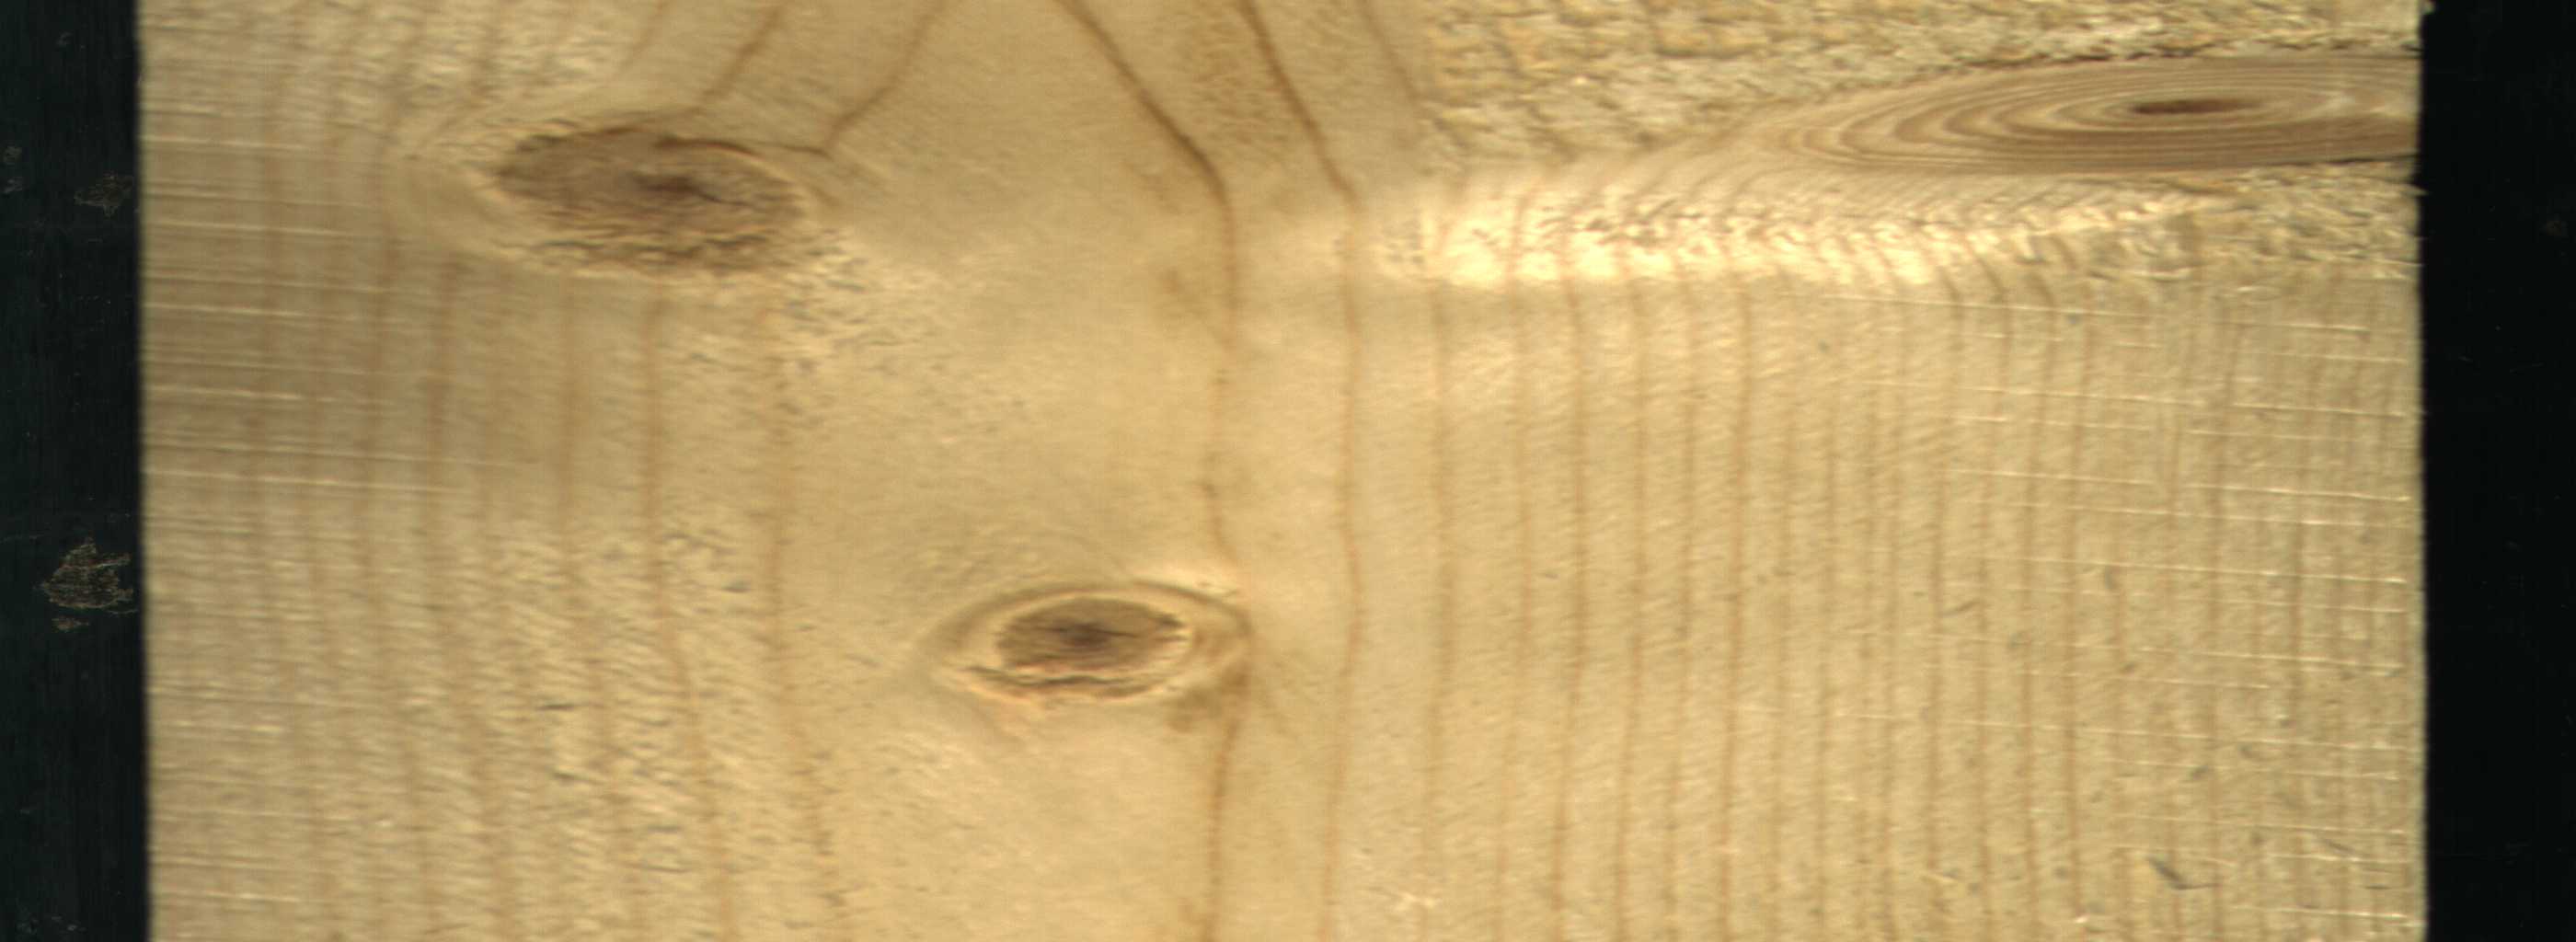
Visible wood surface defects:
Live_Knot
Live_Knot
Live_Knot